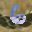
Label: 6